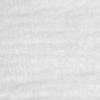
Label: no_change